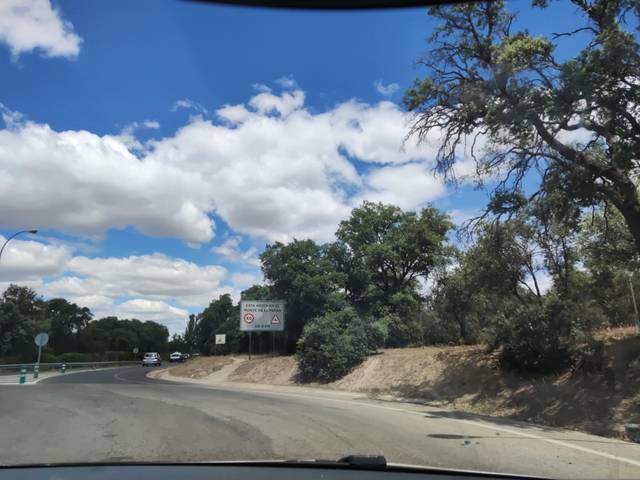
Region: Spain
Coordinates: 40.481, -3.751